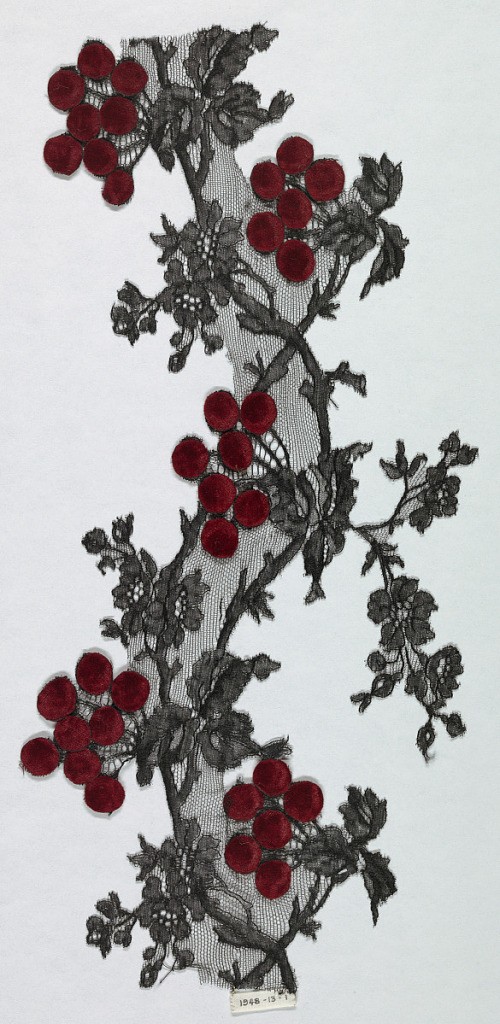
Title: Fragment
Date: ca. 1890
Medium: linen, velvet Technique: machine made lace with velvet applique
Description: Fragment of black lace in design of rose branch with flowers, leaves and fruit. Fruit in dark red velvet applique.